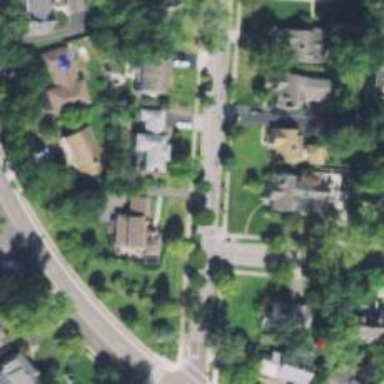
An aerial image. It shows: Residential driveway serving as service road.